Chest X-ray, PA view. Patient: 42 years old, sex M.
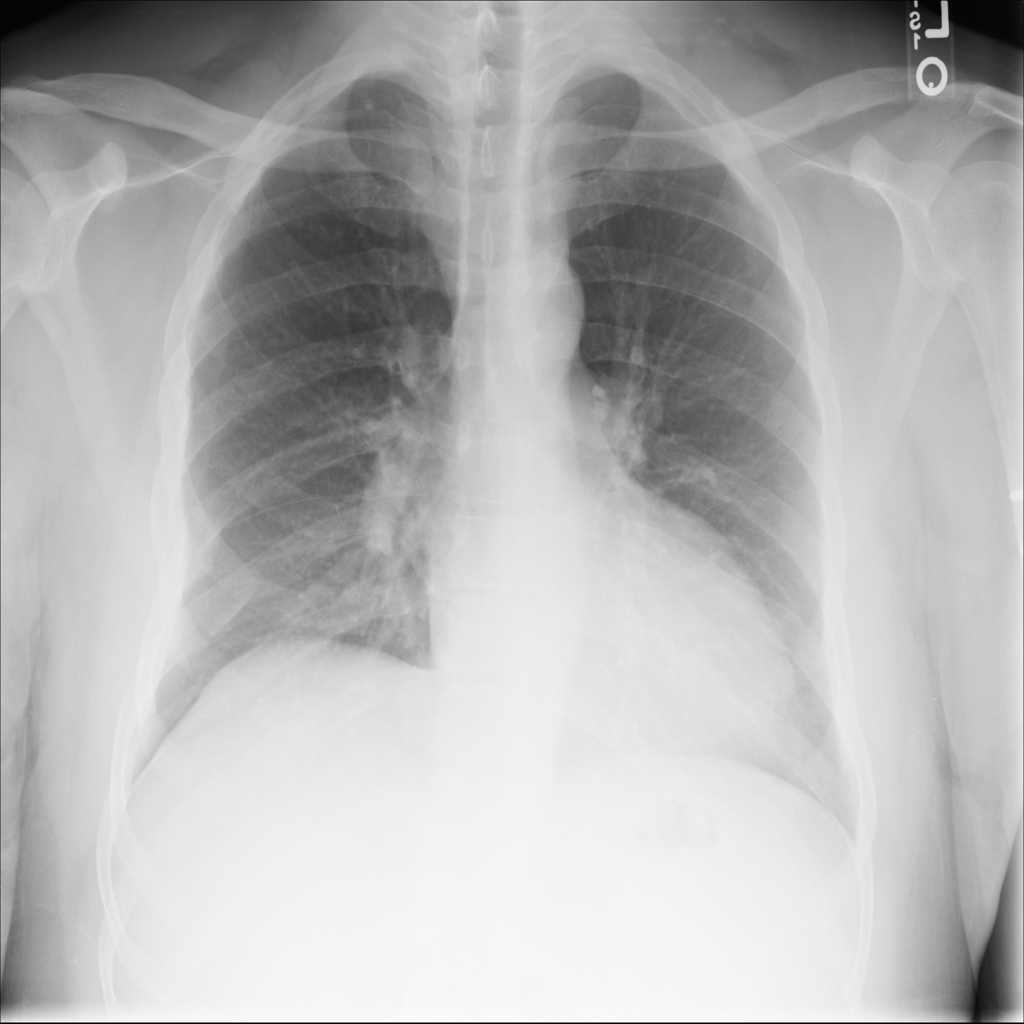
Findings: No Finding